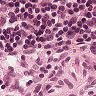
Metastatic tissue present: no